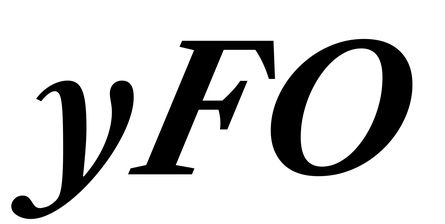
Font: LibreCaslonText-Italic_Bold_Italic